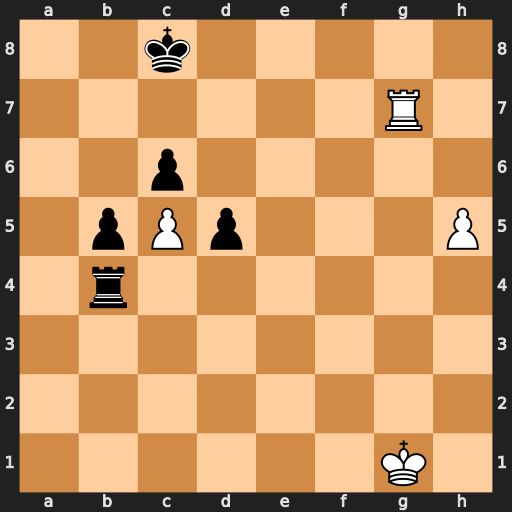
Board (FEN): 2k5/6R1/2p5/1pPp3P/1r6/8/8/6K1
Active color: w
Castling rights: -
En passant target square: -
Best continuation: h6 Rh4 h7